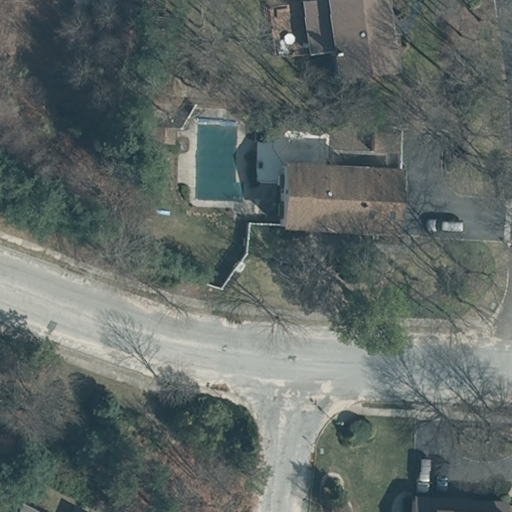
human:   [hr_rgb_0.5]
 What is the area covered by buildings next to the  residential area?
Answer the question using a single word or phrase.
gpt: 670m2

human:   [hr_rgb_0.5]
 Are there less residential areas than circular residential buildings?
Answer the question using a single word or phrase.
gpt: no

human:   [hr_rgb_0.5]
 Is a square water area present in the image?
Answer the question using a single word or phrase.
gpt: no

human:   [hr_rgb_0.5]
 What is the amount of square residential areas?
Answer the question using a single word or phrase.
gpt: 0

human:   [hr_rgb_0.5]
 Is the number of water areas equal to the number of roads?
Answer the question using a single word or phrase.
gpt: no

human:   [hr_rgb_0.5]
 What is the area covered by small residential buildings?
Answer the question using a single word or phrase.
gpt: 103m2

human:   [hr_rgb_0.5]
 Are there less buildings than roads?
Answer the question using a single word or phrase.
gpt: no

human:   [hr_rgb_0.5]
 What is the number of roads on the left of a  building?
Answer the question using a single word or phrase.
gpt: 1

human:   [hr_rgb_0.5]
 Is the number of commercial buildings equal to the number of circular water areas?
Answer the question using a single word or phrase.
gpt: yes

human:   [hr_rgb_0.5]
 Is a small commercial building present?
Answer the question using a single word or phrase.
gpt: no

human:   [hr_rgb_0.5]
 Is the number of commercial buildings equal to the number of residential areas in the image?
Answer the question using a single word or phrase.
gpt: no

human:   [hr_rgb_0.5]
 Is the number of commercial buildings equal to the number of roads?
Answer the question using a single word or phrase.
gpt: no

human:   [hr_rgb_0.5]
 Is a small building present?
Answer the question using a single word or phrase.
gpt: yes

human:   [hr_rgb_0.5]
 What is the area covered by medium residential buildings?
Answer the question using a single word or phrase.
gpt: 566m2

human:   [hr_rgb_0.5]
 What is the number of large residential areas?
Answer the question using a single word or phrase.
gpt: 1

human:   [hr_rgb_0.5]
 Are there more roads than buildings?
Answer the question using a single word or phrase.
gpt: no

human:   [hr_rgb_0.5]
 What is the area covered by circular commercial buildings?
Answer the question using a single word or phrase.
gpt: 0m2

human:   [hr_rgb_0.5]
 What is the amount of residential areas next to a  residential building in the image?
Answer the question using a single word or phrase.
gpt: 1

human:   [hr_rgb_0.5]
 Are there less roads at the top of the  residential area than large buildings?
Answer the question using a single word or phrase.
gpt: no

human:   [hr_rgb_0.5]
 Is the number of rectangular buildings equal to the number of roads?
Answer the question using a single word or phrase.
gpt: yes

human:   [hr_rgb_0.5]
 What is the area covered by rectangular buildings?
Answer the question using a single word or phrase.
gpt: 401m2

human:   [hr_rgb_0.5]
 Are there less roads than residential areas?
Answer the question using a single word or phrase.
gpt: no

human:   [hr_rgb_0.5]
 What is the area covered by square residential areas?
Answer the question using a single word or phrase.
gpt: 0m2

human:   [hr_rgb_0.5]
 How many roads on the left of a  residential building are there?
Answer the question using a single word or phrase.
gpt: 1

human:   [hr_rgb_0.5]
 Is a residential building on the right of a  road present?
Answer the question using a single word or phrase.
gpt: yes

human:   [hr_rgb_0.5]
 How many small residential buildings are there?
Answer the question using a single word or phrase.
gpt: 2

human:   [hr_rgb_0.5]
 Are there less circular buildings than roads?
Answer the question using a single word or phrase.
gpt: yes

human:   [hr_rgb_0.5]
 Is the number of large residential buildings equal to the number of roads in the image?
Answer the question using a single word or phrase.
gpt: no

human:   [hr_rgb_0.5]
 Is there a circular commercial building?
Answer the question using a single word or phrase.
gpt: no

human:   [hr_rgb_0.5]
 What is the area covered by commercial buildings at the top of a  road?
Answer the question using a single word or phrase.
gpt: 0m2

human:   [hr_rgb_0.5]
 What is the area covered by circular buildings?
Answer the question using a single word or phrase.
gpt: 0m2

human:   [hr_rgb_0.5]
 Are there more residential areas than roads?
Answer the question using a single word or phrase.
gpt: no

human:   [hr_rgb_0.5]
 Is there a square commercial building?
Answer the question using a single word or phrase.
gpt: no

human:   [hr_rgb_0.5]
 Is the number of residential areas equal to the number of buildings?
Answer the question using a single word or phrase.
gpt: no

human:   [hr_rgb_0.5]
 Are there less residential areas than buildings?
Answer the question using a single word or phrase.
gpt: yes

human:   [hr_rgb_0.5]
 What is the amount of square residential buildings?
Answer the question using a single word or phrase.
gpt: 0